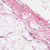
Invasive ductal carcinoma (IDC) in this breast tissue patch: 0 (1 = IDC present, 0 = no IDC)